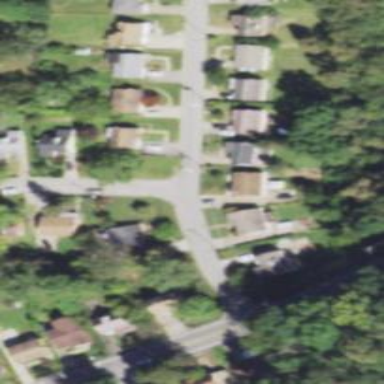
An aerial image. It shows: Driveway.